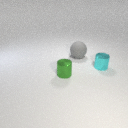
small green metal cylinder to the left of small cyan metal cylinder